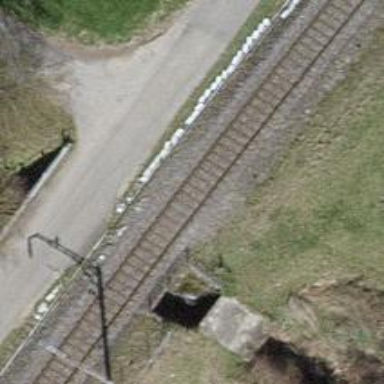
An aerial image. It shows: Single railway track with electrification through contact line.